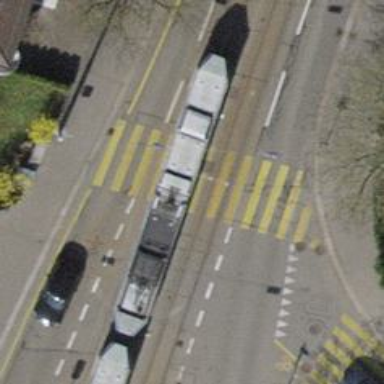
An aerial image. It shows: Tram crossing on the railway.